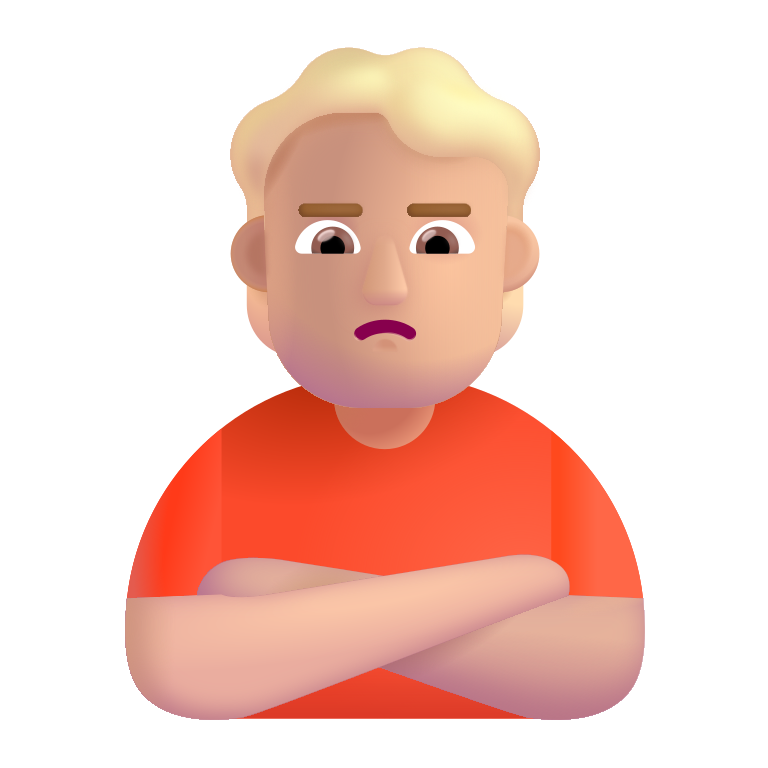
person pouting color  light